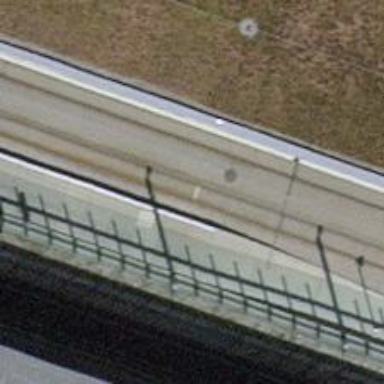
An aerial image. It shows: Tram stop with public transport stop position for trams.